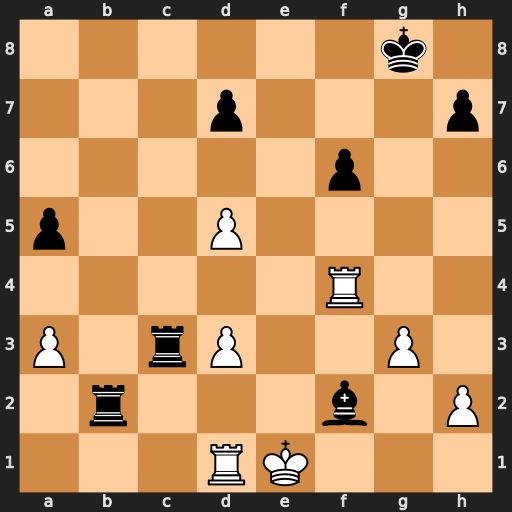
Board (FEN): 6k1/3p3p/5p2/p2P4/5R2/P1rP2P1/1r3b1P/3RK3
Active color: w
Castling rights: -
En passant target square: -
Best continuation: Rxf2 Rxf2 Kxf2